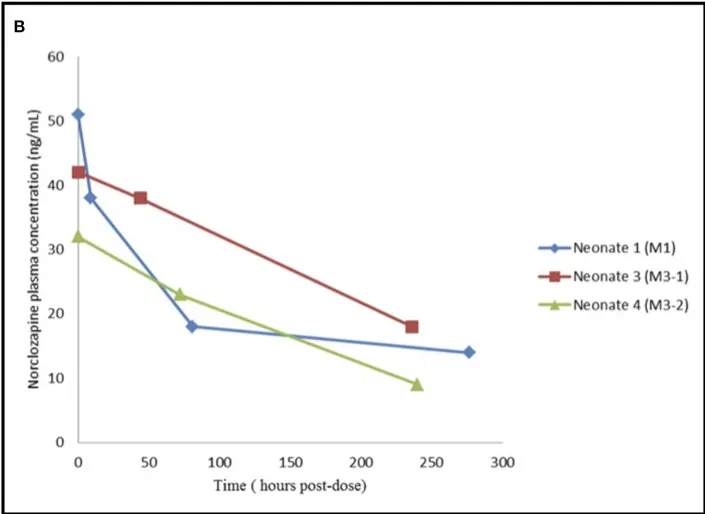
Norclozapnie. Plasma concentration time profile. M1, Mother case 1; M3-1, Mother case 3, first pregnancy; M3-2, Mother case 3, second pregnancy.
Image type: chart (chart)